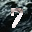
Label: 7